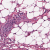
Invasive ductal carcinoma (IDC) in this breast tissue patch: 1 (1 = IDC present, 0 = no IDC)